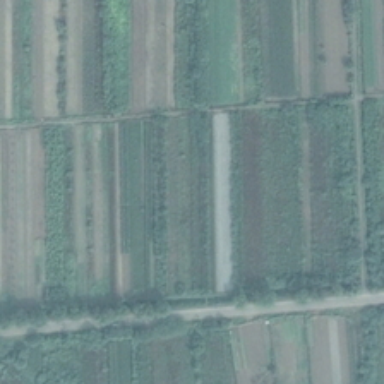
Many pieces of farmlands are together .